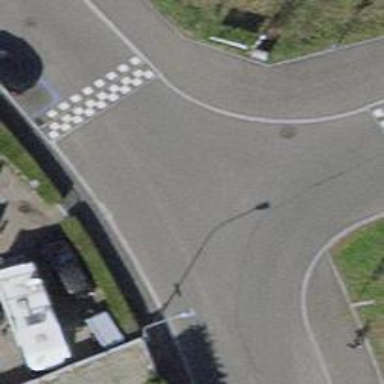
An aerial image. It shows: Table-style traffic calming feature.